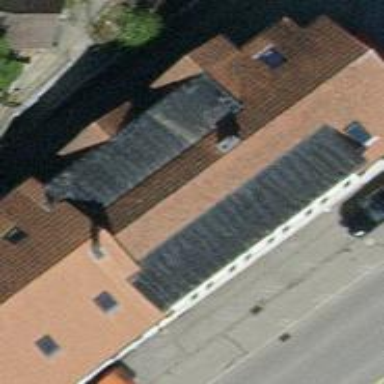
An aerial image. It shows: Gabled roof adorns the apartments building.